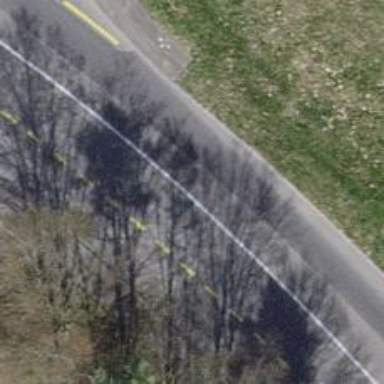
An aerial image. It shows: Asphalt tertiary road with lane dedicated for buses on the left and shared busway-cycleway on the left side.